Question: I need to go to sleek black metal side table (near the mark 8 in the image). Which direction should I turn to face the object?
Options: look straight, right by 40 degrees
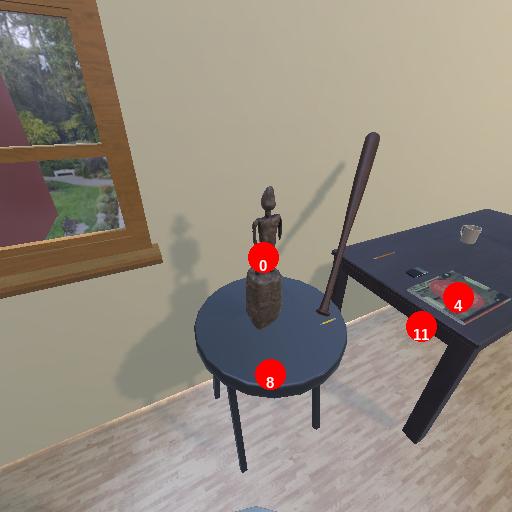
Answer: look straight